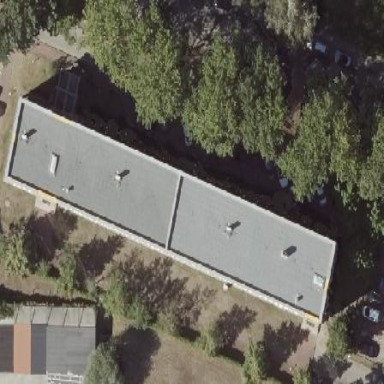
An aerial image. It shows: Office building with flat roof.